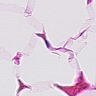
Metastatic tissue present: no